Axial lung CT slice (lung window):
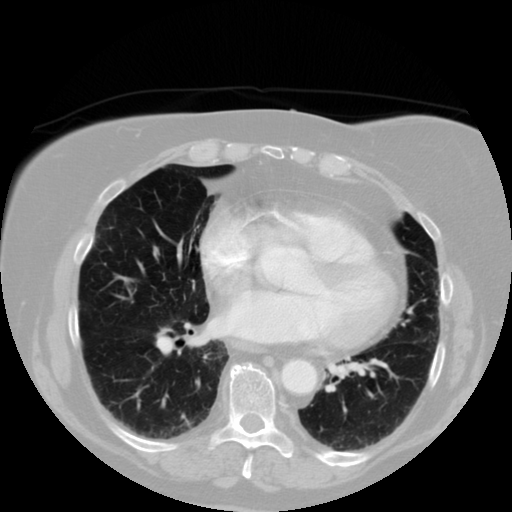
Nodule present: no